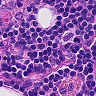
Metastatic tissue present: no